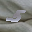
Label: 5